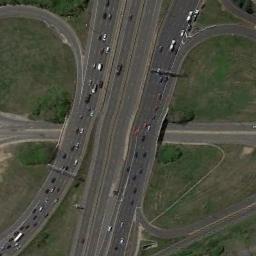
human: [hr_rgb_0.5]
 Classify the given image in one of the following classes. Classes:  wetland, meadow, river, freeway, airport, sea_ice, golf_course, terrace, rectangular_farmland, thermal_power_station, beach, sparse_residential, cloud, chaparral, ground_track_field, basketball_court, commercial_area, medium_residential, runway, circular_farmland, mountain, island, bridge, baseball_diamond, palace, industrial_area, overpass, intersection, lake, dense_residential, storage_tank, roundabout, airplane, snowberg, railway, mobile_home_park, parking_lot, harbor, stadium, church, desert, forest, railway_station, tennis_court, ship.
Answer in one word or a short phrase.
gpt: overpass